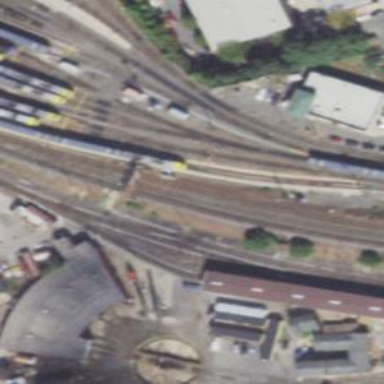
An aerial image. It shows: Crossing for the railway.